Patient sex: F
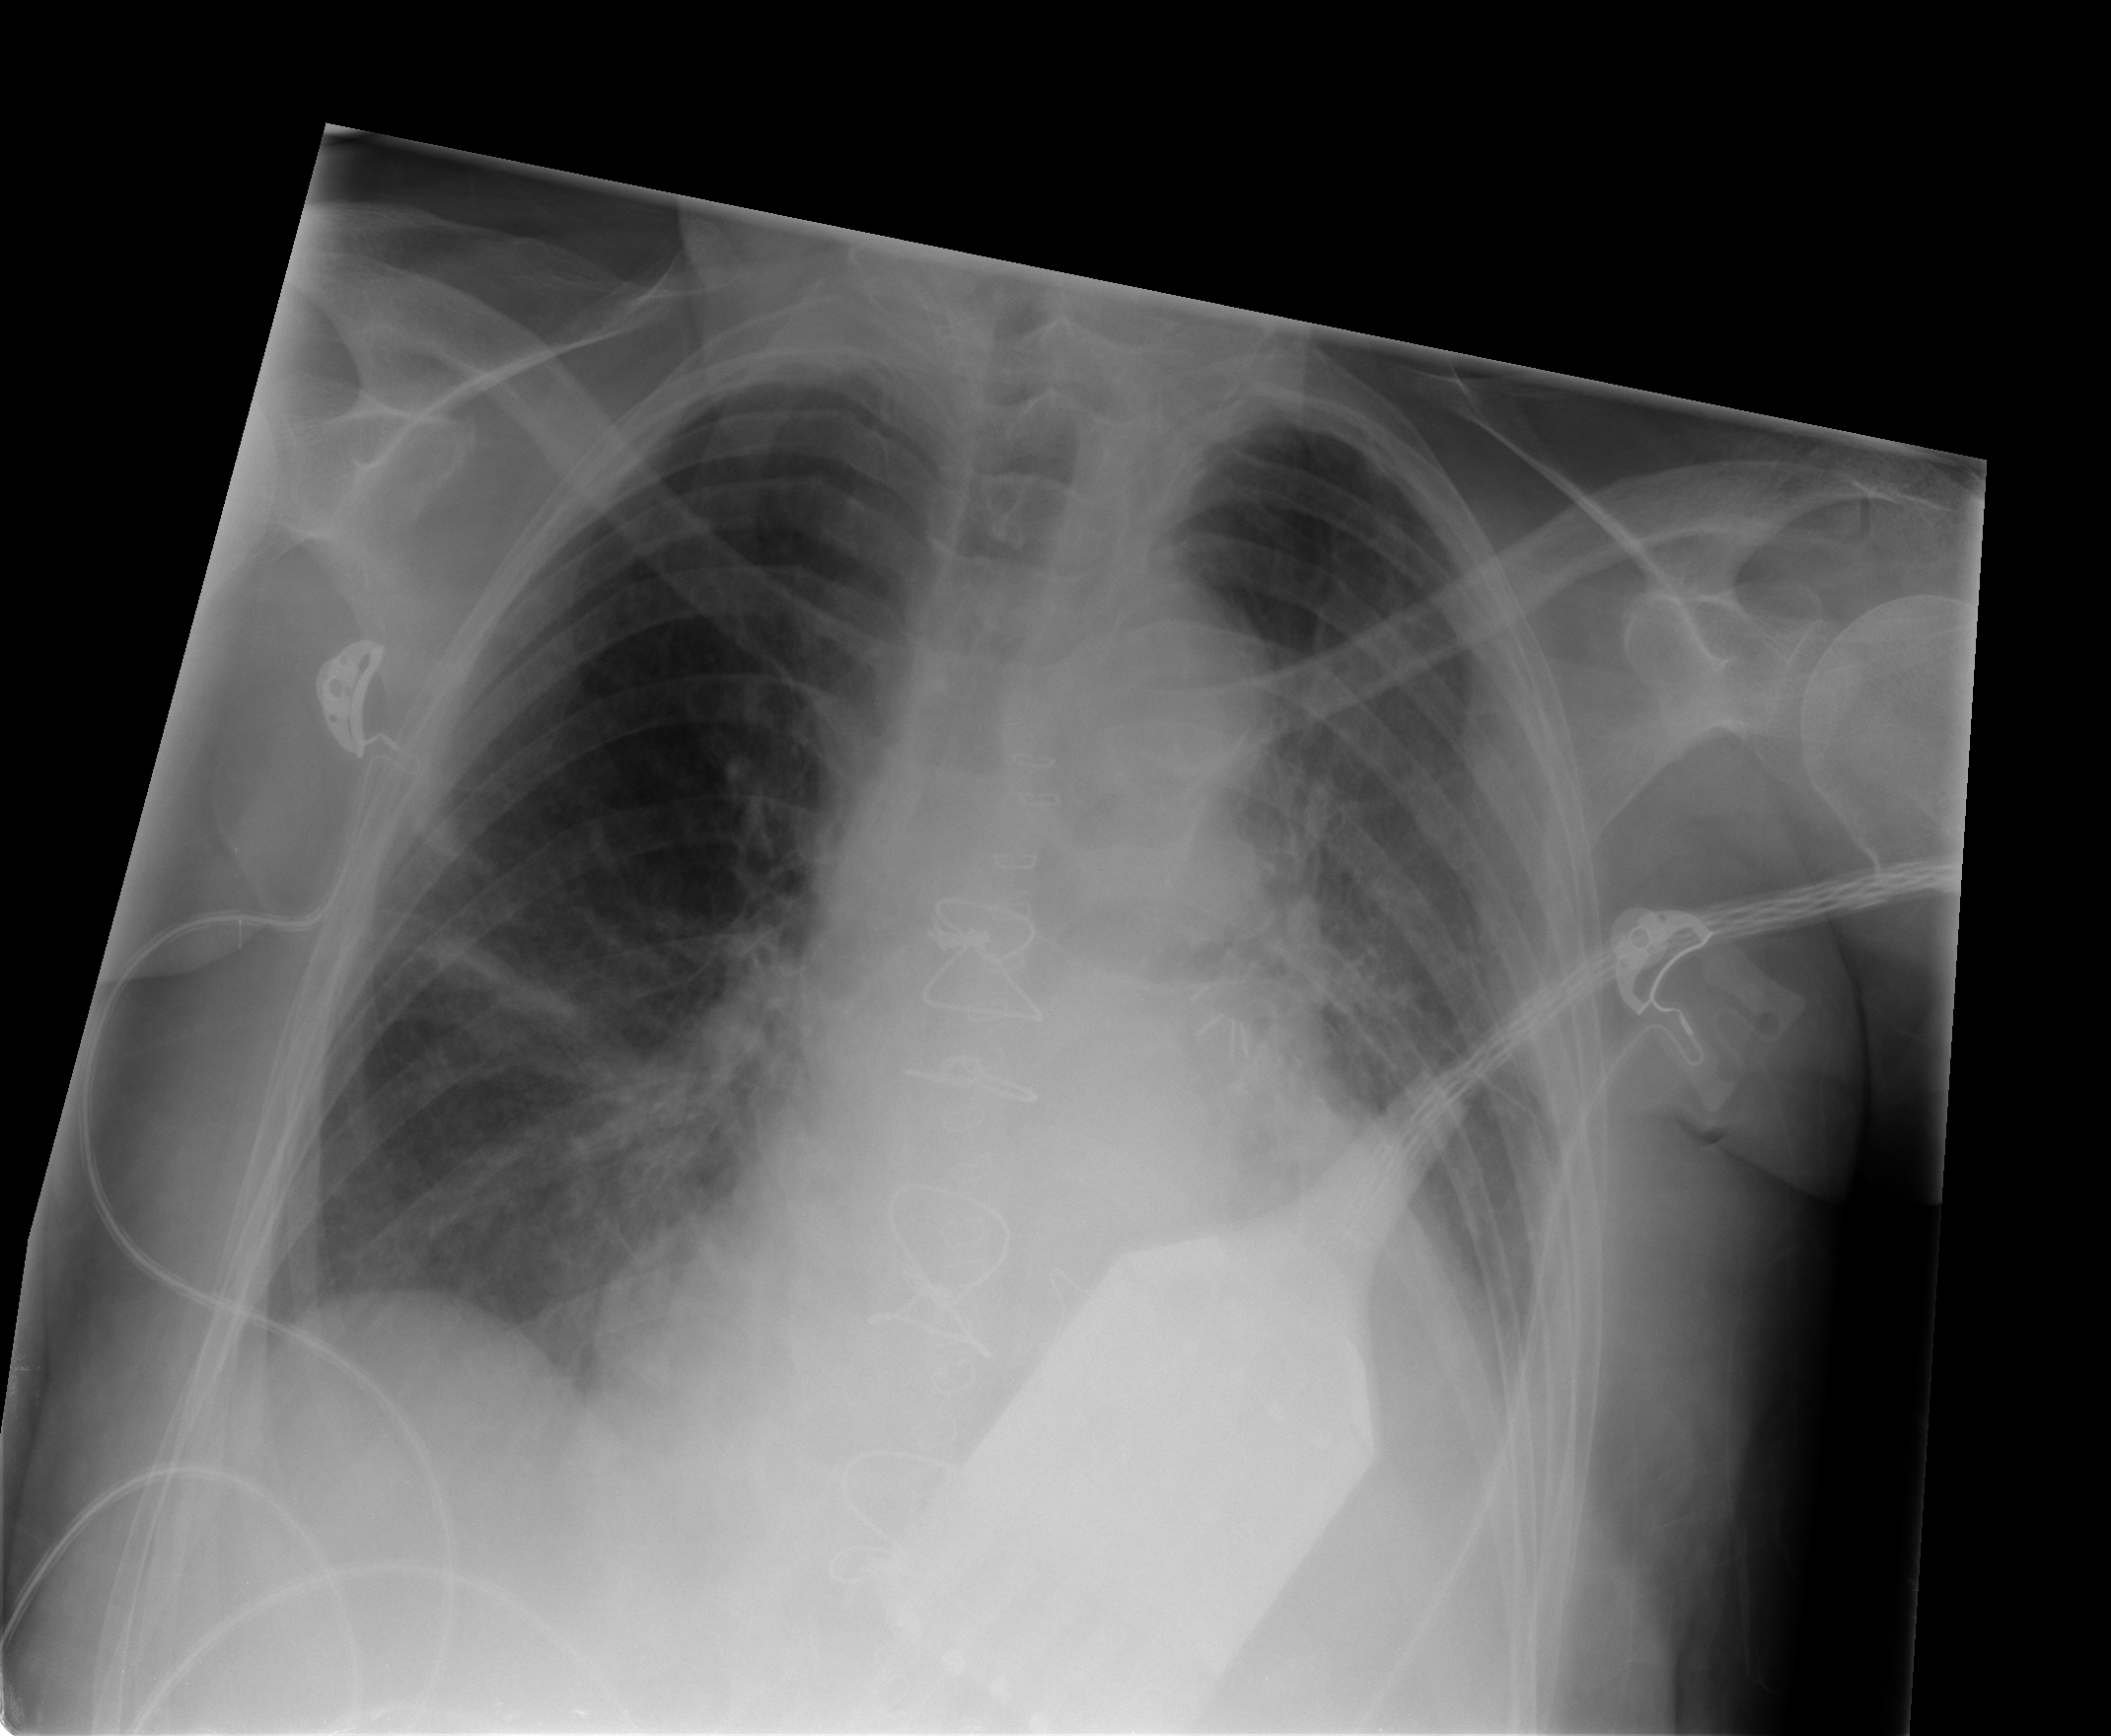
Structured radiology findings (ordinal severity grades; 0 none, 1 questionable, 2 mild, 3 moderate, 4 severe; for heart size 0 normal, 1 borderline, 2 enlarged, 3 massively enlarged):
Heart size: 2
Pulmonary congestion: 2
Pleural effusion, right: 0
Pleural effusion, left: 2
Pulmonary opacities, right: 0
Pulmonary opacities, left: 0
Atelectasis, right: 2
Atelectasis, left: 2